Question: I am using <URL> js. My x-editable popover is not shown completely.

I think problem in z-index, I tried it on hyperlink but no luck.
'''
<script type="text/javascript">
$(function () {
$('.extraSectionTitle').editable({
success: function (response, newValue) {
if (response.status == 'error') {
return response.msg;
}
}
});
$('.extraSectionDescription').editable({
success: function (response, newValue) {
if (response.status == 'error') {
return response.msg;
}
}
});
});
</script>
<div class="row-fluid">
<div class="span7">
<div class="accordion-body collapse in">
<div class="row-fluid" id="myDiv">
<div class="box box-color box-bordered">
<div class="box-title">
<h3><i class="icon-th-list"></i> Hi</h3>
</div>
<div class="box-content nopadding">
<table class="table table-hover table-nomargin table-bordered">
<thead>
<tr>
<th>Title</th>
<th>Description</th>
</tr>
</thead>
<tbody>
<tr>
<td>
<a class="editable editable-click extraSectionTitle" data-original-title="Edit Title" data-pk="1" data-type="text" href="#" data-url="#" data-placement="right" title="Edit Title">ASD ASD ASD ASD ASD </a>
</td>
<td>
<a class="editable editable-click extraSectionDescription" data-original-title="Edit Description" data-pk="${extra?.id}" data-type="text" href="#" data-url="#" data-placement="right" title="Edit Description">DSA DSA DSA DSA DSA </a>
</td>
</tr>
</tbody>
</table>
</div>
</div>
</div>
</div>
</div>
<div class="span5">
<div class="box box-color box-bordered">
<div class="box-title">
<h3><i class="icon-th-list"></i> Hi</h3>
</div>
<div class="box-content nopadding">Hello Hi Hello Hi Hello Hi</div>
</div>
</div>
</div>
'''
<URL>
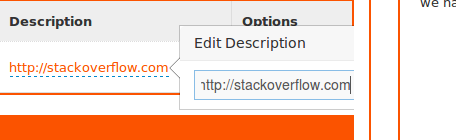
Answer: Hi the problem is that the tootltip is inside a table and with 'position:absolute' so he was searching for his closest parent with 'position:relative' to be positioned.
The parent that he finds is the div with class '.collapse'. And this class has the property
'''
overflow:hidden;
'''
You have two solutions with css.
type this in your css. Enables the view of the overflow in the div.
'''
div.collapse {
overflow:visible;
}
'''
type this in your css. Remove this div as the relative parent.
'''
div.collapse {
position:static;
}
'''
Your Fiddle <URL>